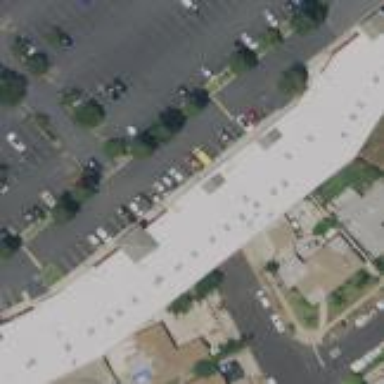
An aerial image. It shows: Retail building.